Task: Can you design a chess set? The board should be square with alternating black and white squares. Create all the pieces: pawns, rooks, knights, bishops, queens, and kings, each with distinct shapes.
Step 2464:
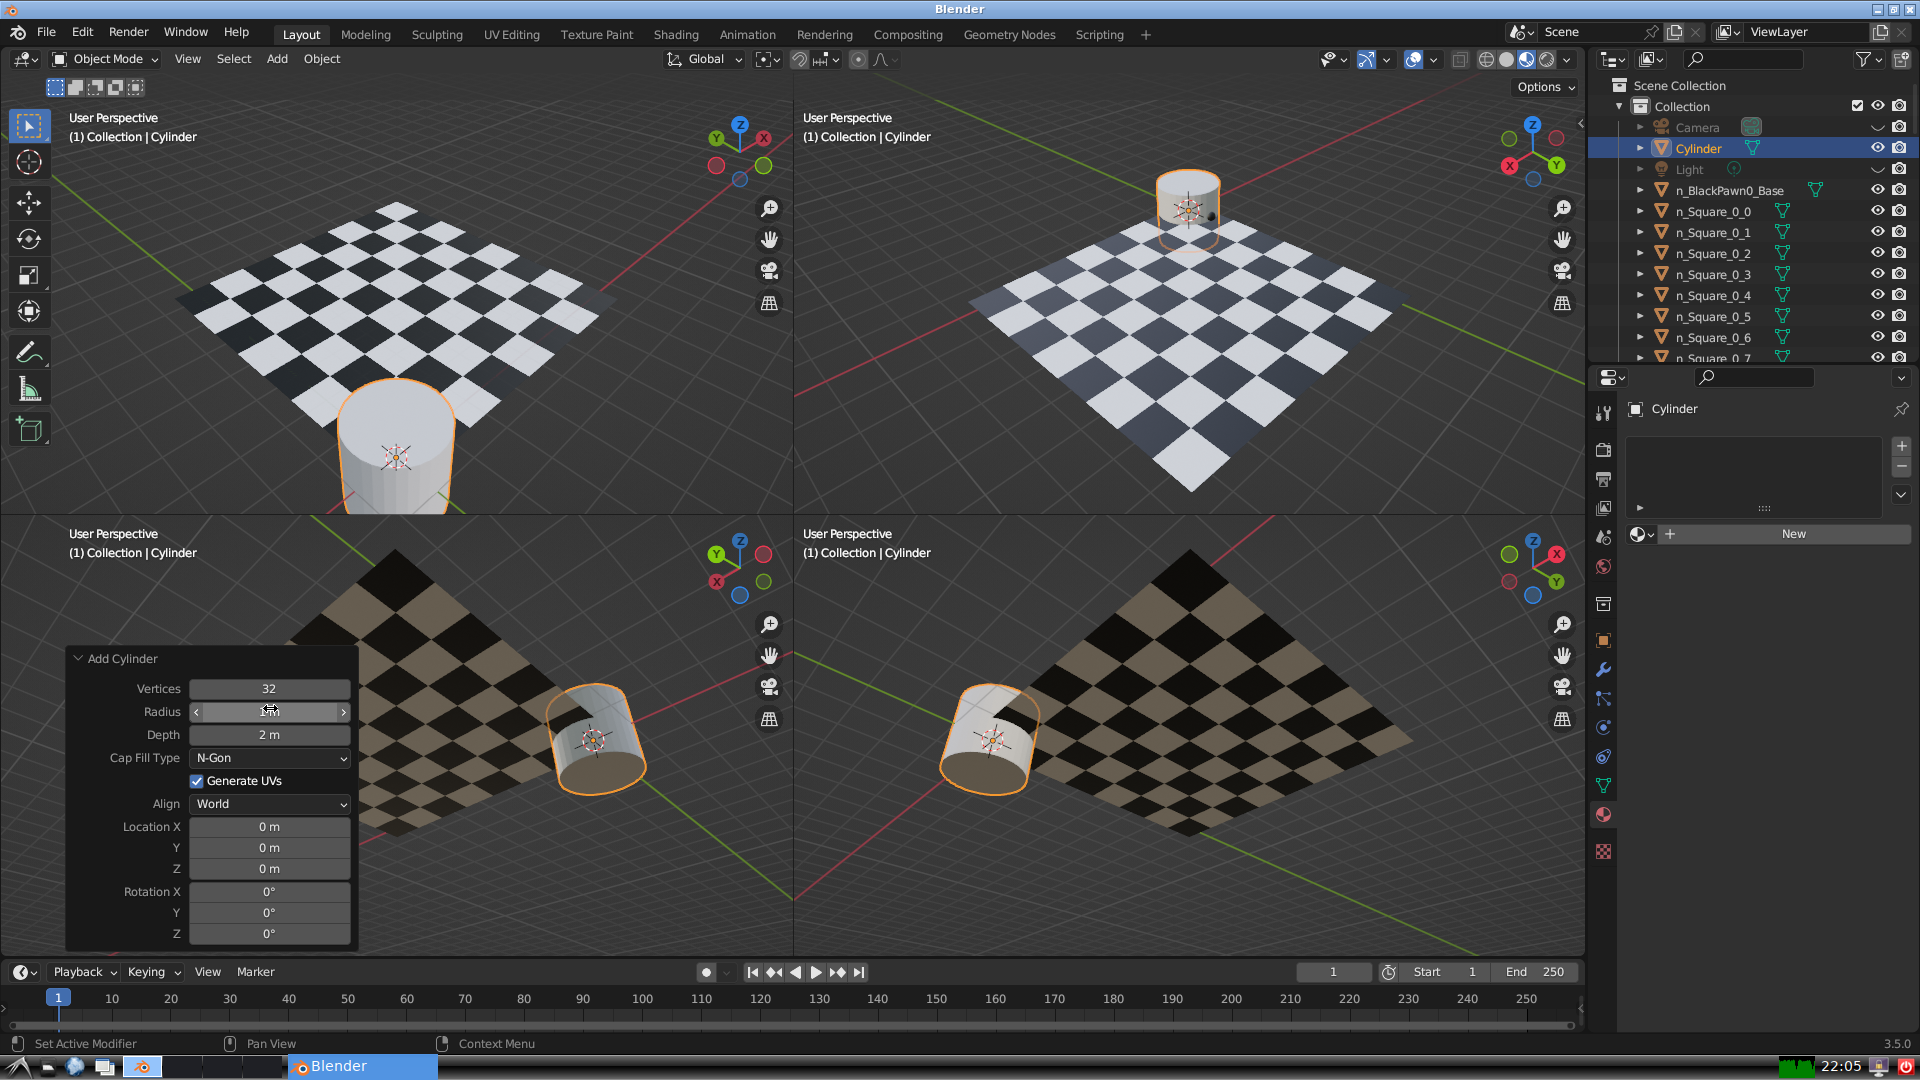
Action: click: no